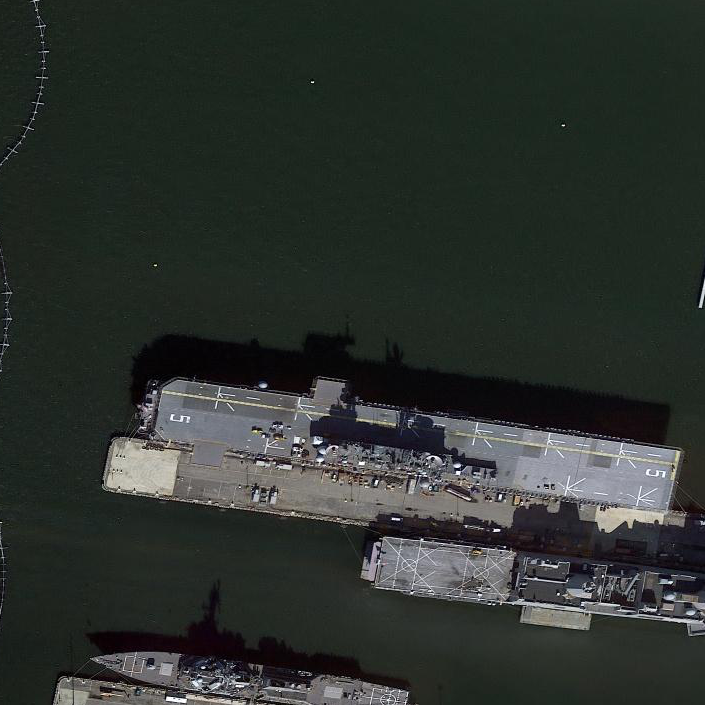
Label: Wasp-class_assault_ship